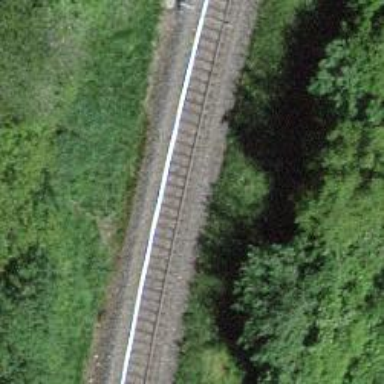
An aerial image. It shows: Railway track with contact line for electrification.